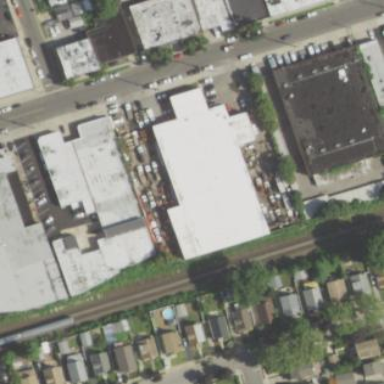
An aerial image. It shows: Commercial building.